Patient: sex F, age 26
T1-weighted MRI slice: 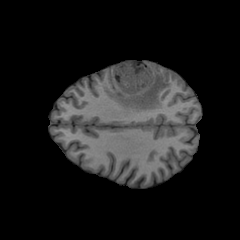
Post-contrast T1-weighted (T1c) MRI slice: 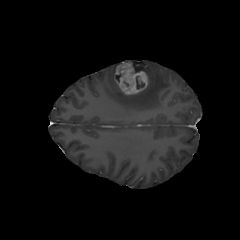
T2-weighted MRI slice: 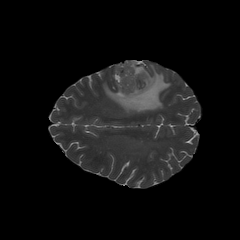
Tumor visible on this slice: yes
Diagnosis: Glioblastoma, IDH-wildtype
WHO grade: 4